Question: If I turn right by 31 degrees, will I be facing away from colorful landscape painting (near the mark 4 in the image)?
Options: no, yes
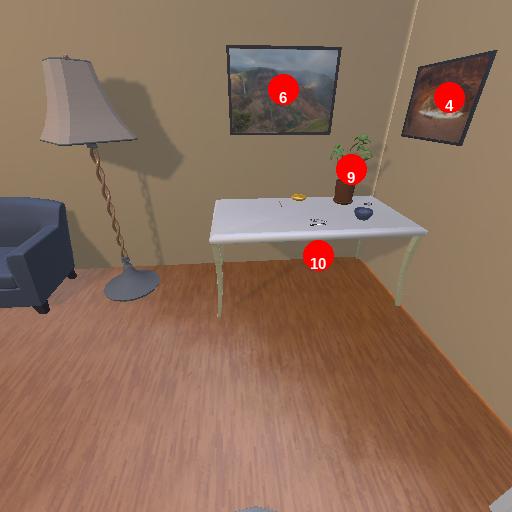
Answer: no